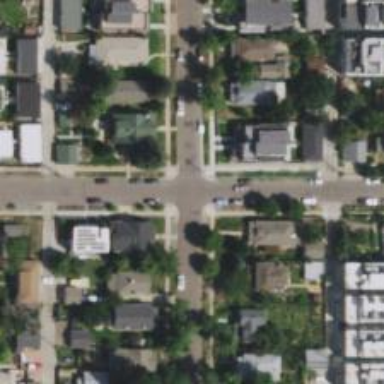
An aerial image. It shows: Residential road with separate sidewalk.